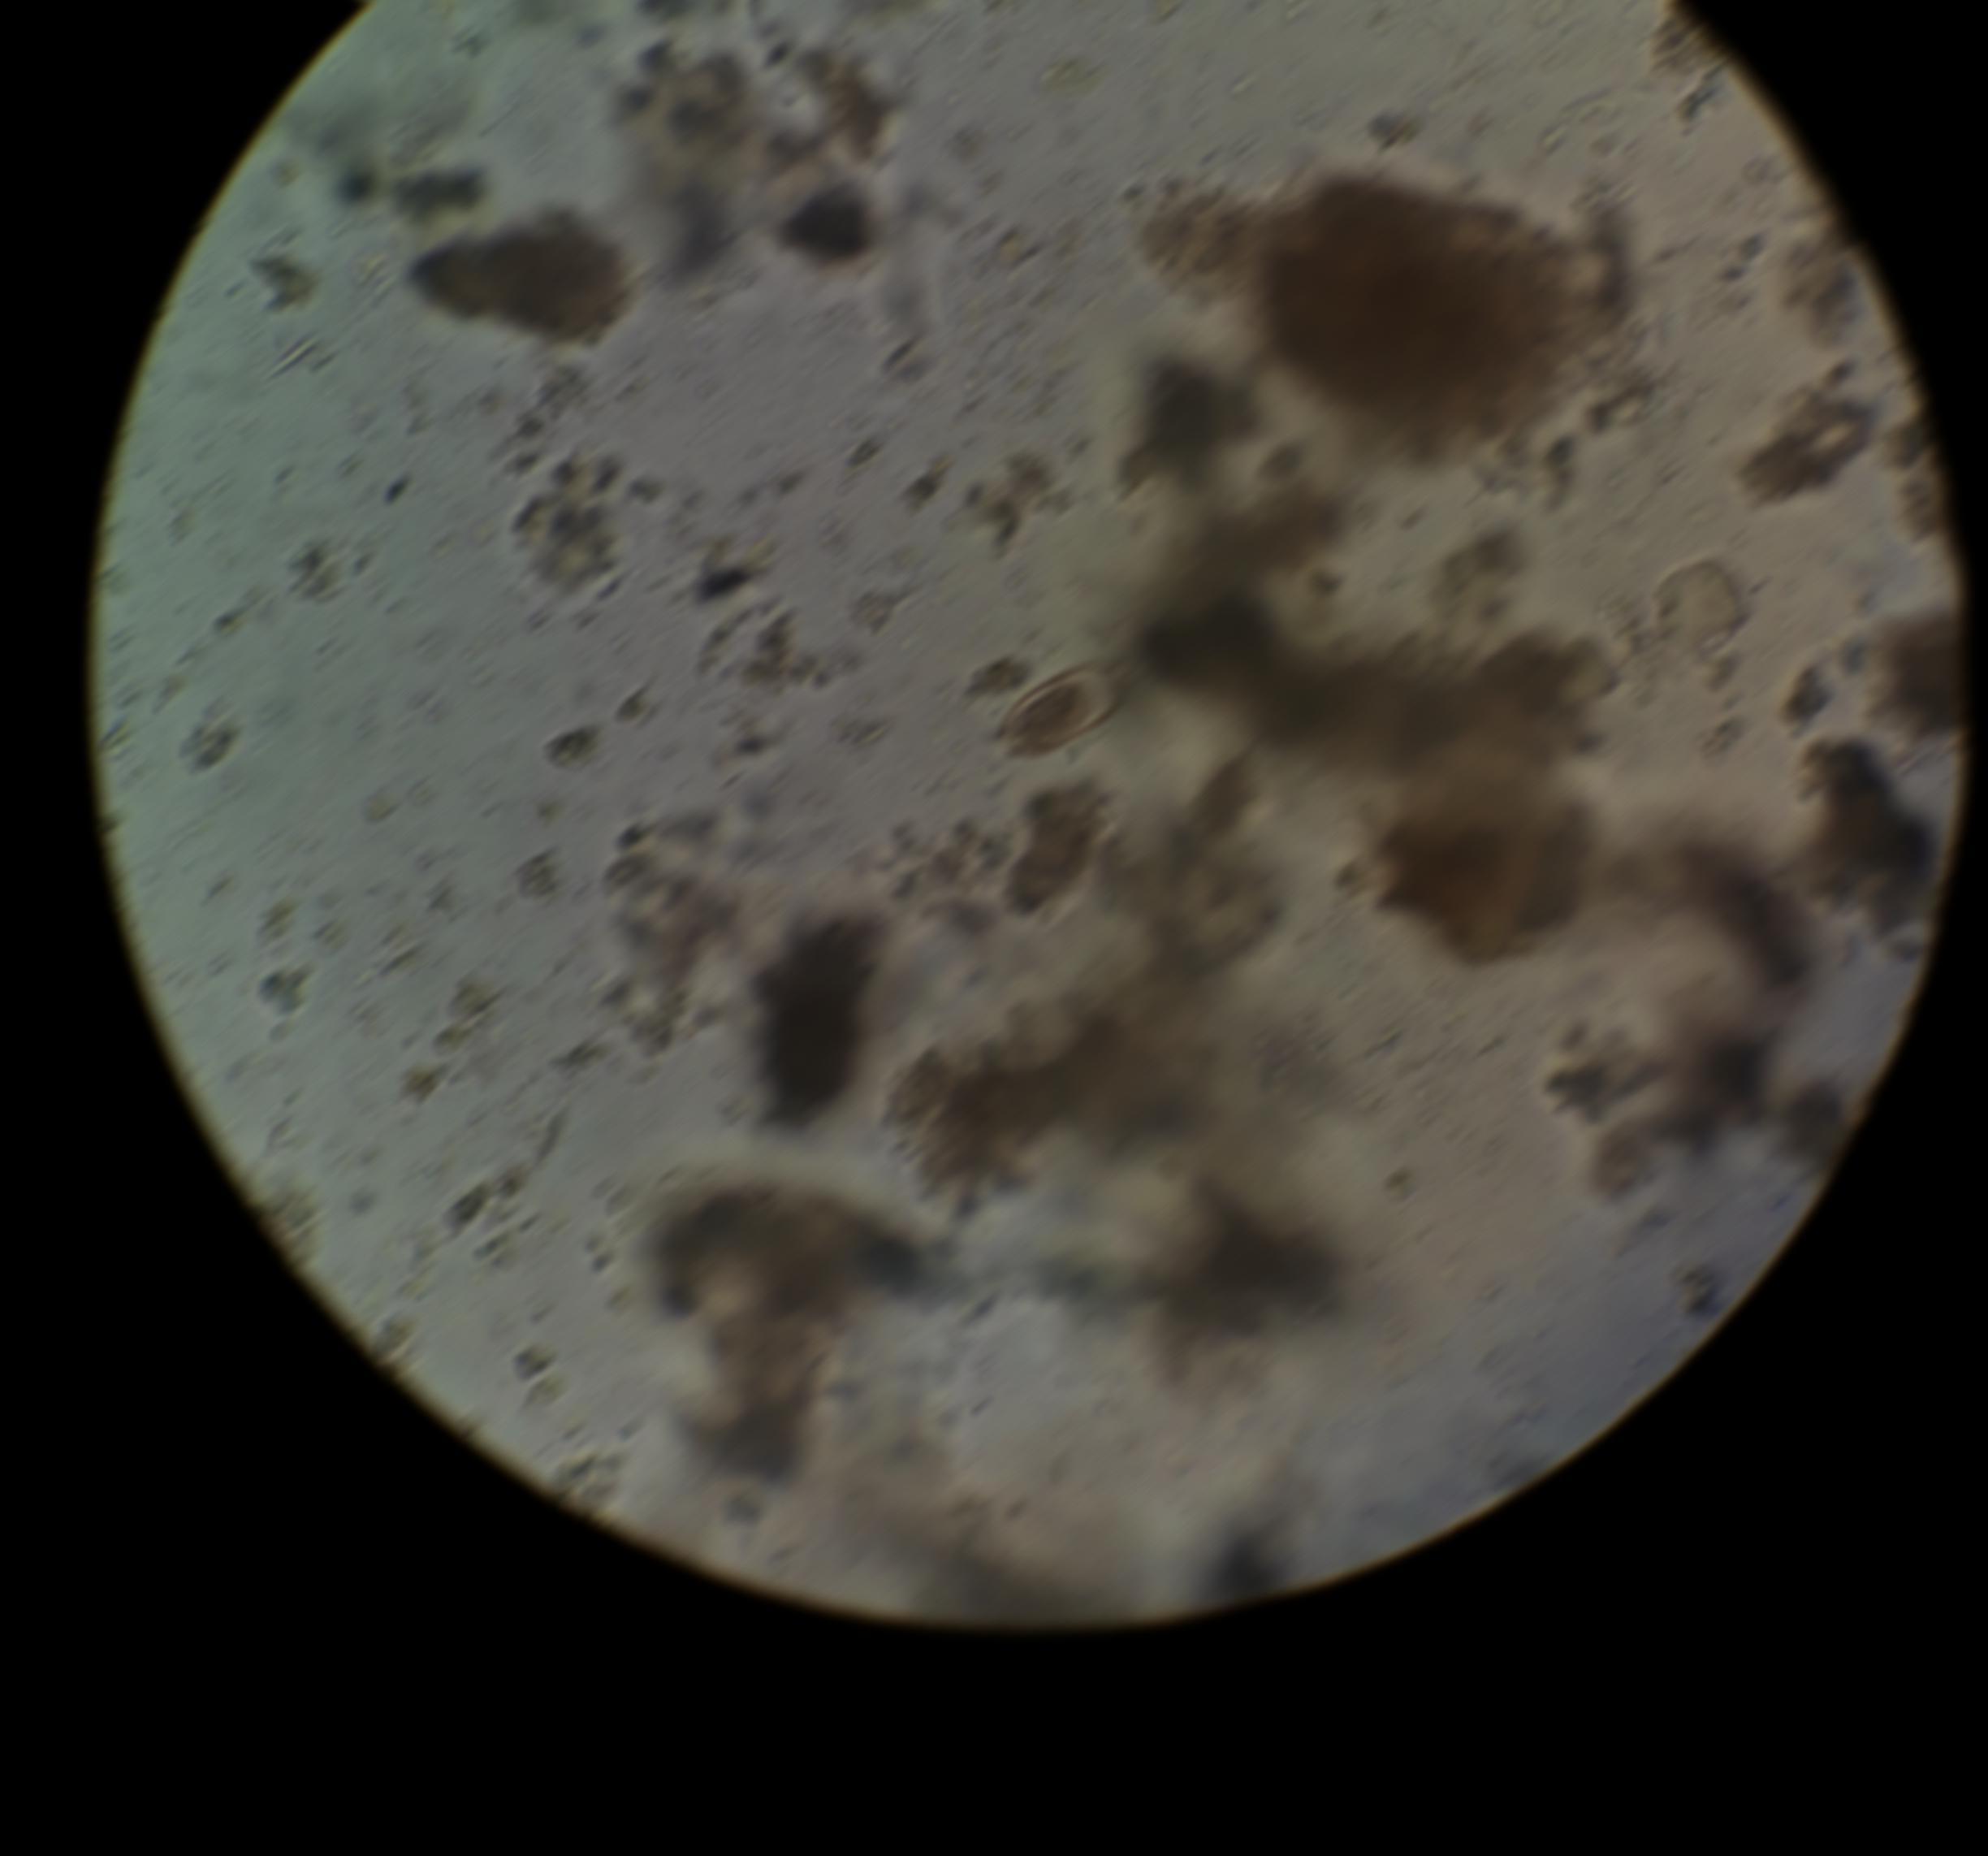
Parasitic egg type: Capillaria philippinensis